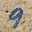
Label: 9